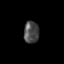
Tissue: skin
Cell type: Epithelial cells
Senescence score: 0.2678
Nuclear area (px): 327
Mean DAPI intensity: 76.18